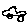
Label: car